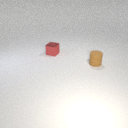
small red metal cube behind small brown rubber cylinder